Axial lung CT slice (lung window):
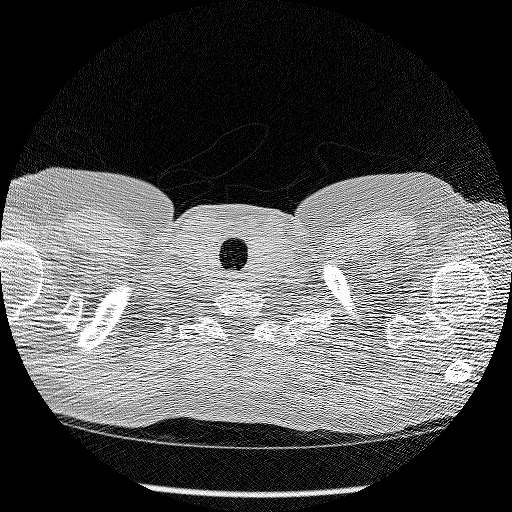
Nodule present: no